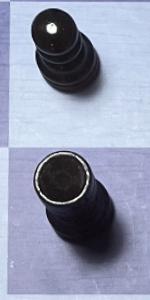
Label: Rook_Black